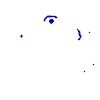
Particle: pion